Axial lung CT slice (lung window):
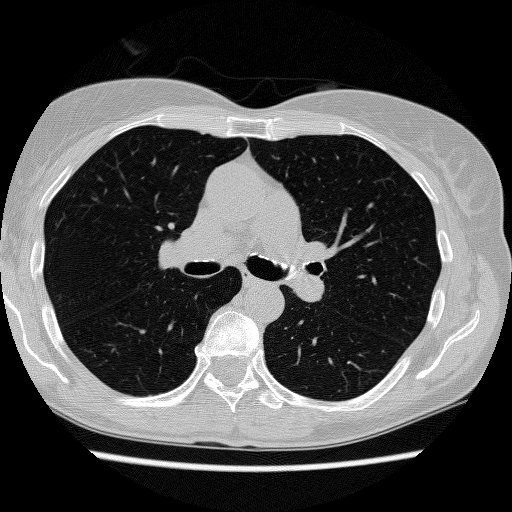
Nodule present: no